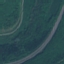
Label: Highway